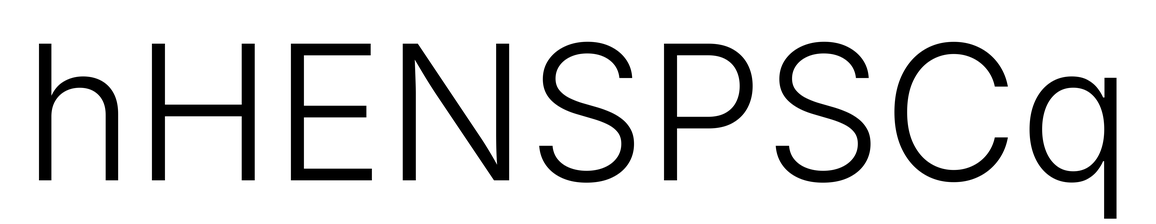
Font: Inter_Light